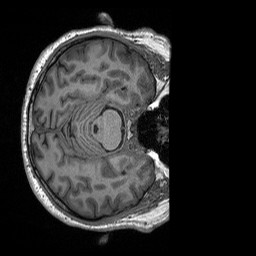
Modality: T1w
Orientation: axial
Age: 69
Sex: male
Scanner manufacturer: siemens
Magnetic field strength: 3 T
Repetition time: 2.4 s
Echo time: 0.00226 s